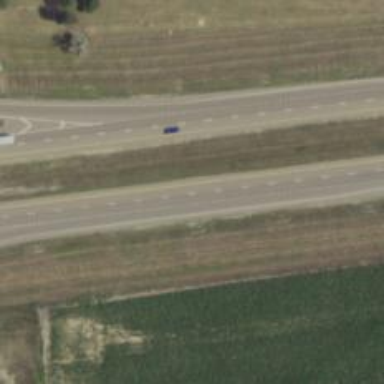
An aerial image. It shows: Dash road marking.